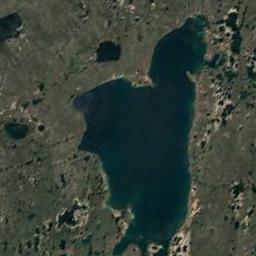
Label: lake